Field crop: tomato
Growth stage: 1
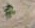
Species: solanum